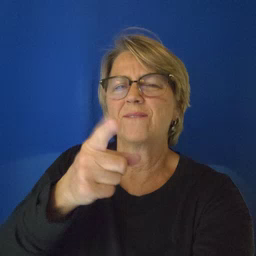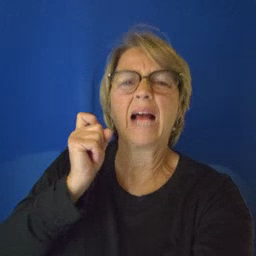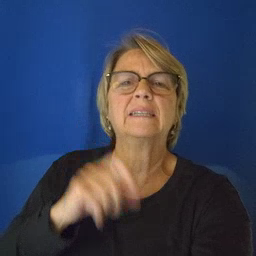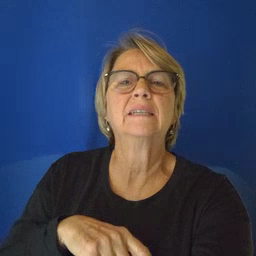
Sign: fast